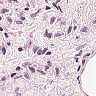
Metastatic tissue present: no